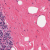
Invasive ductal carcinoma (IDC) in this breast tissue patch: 0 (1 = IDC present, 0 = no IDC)